Field crop: tomato
Growth stage: 2
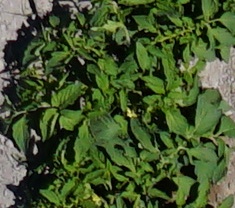
Species: tomato